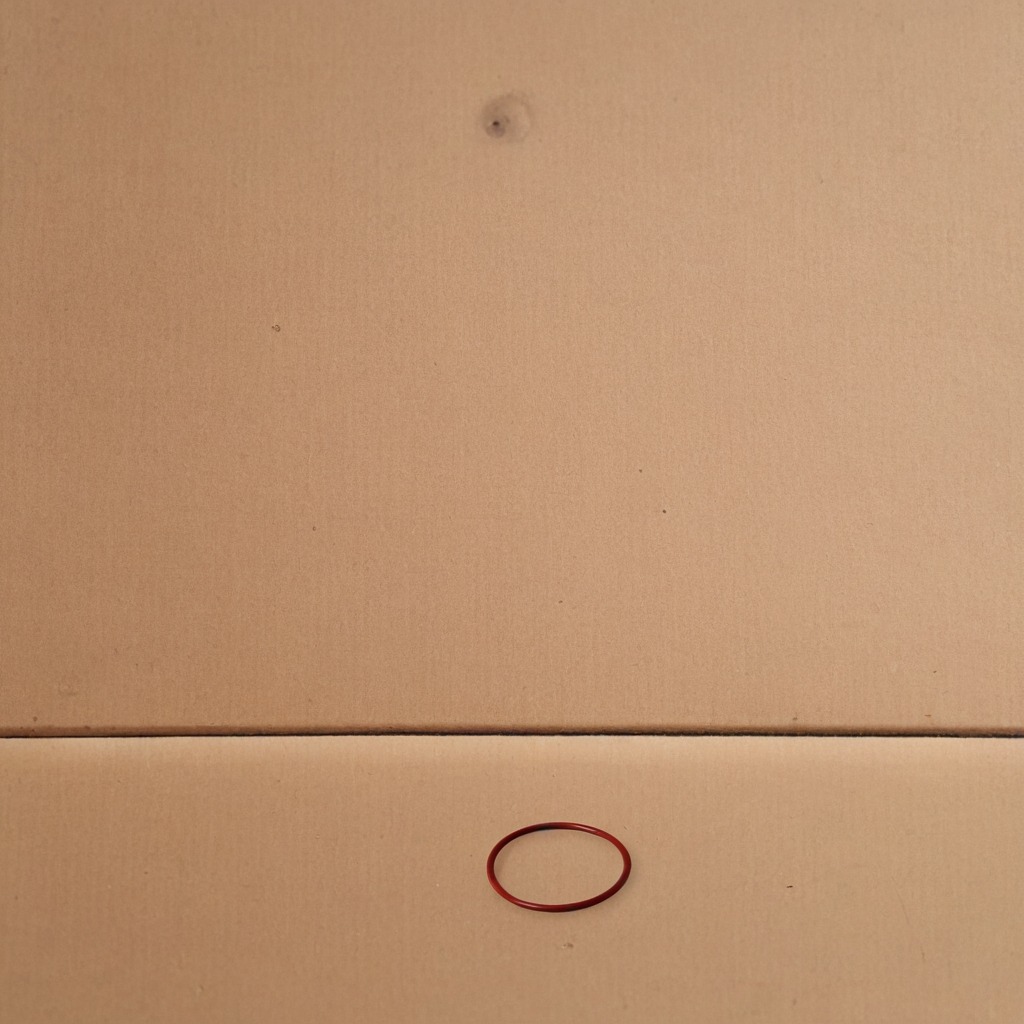
A rubber O-ring lies on a clean dry cardboard box surface in an outdoor workshop during daytime bright natural light soft shadows slightly creased but